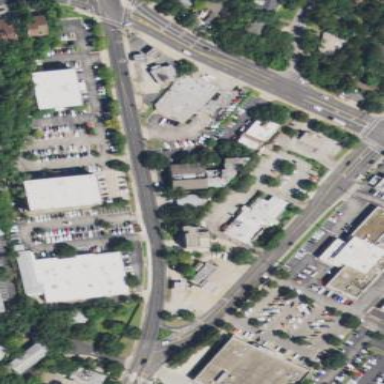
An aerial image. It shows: Commercial area.